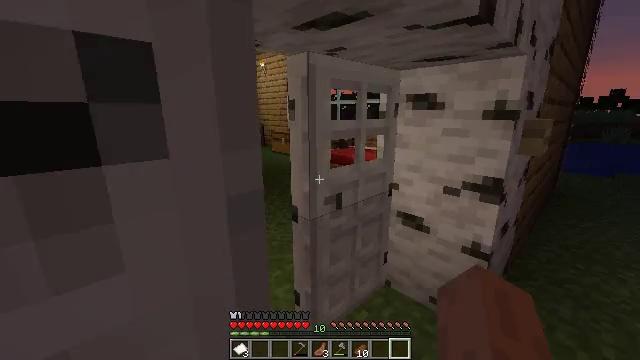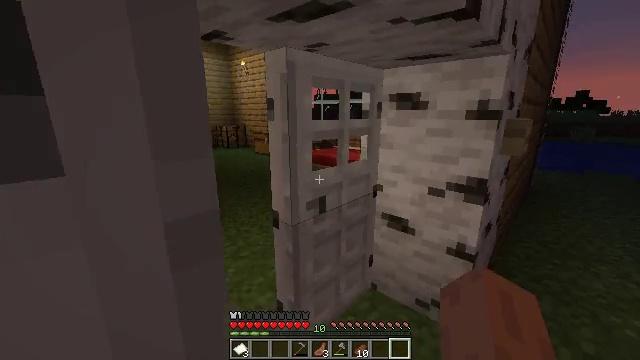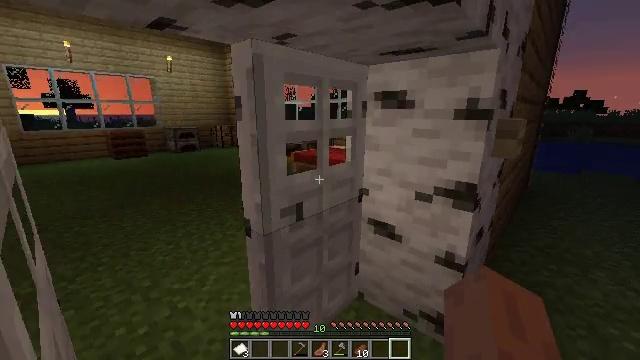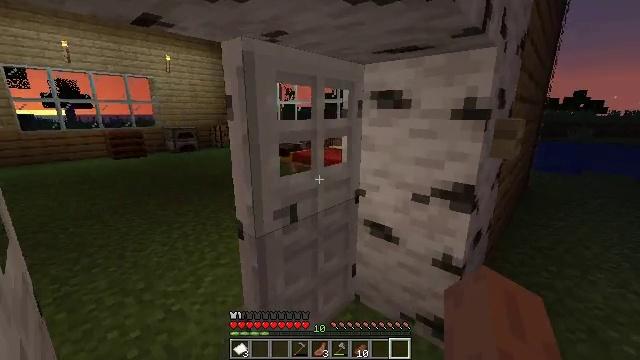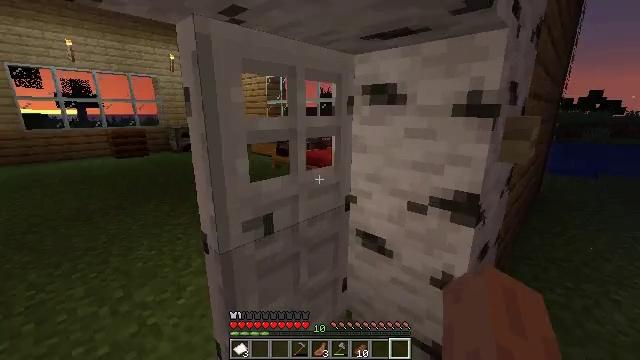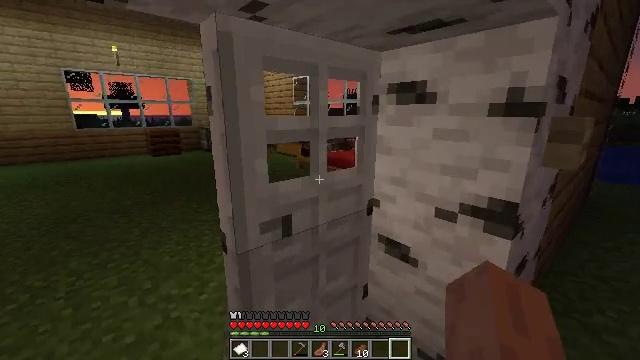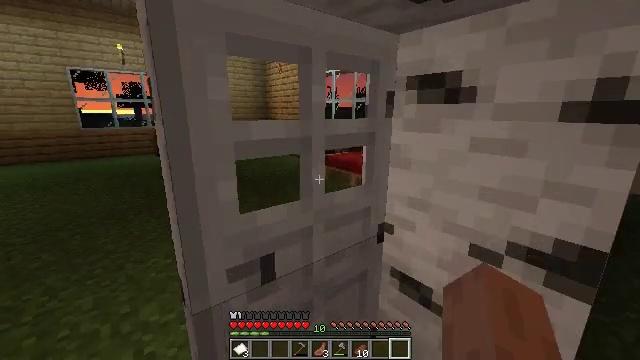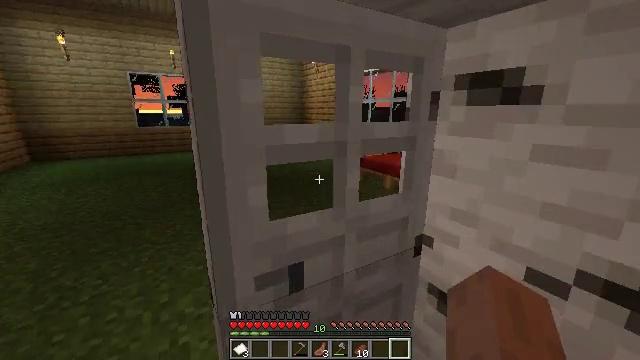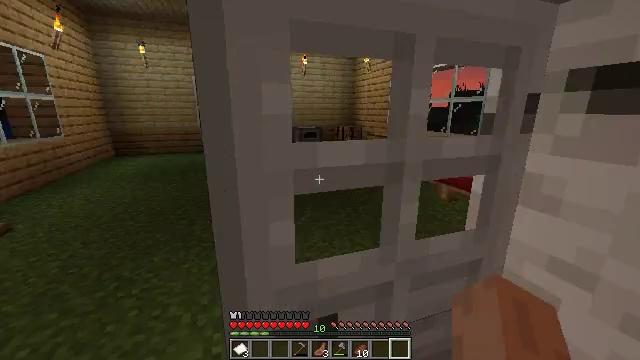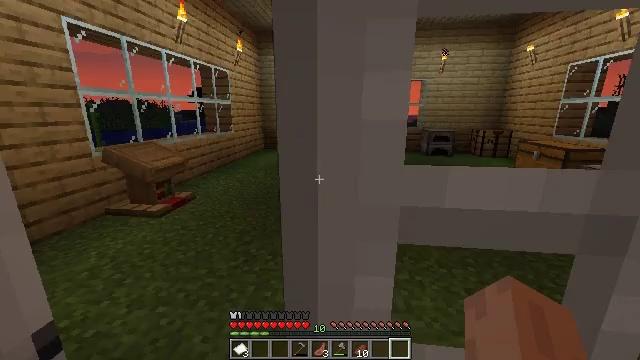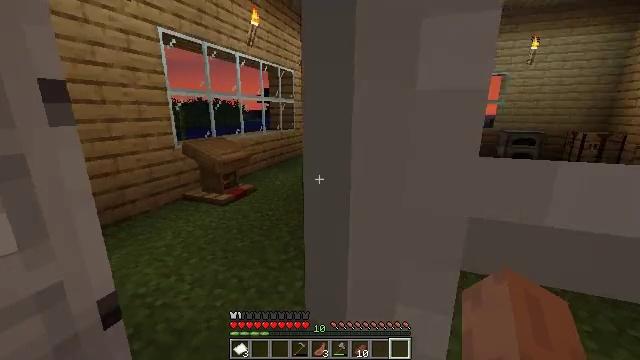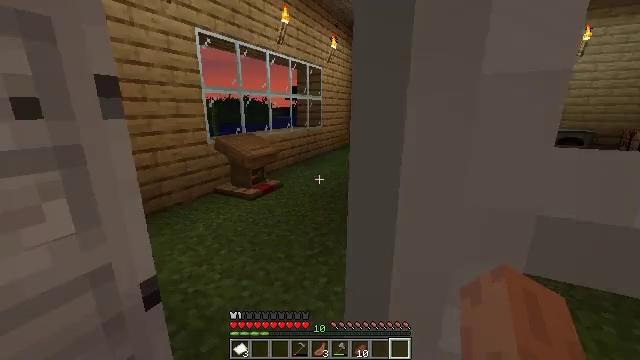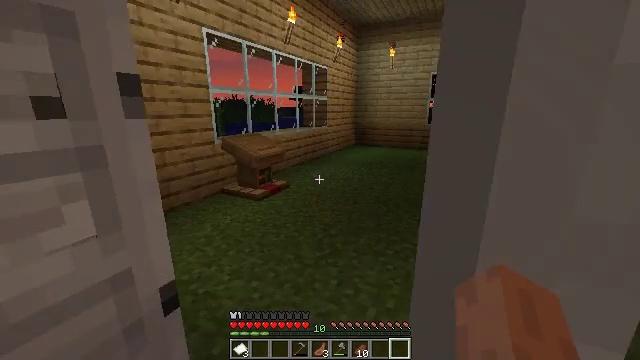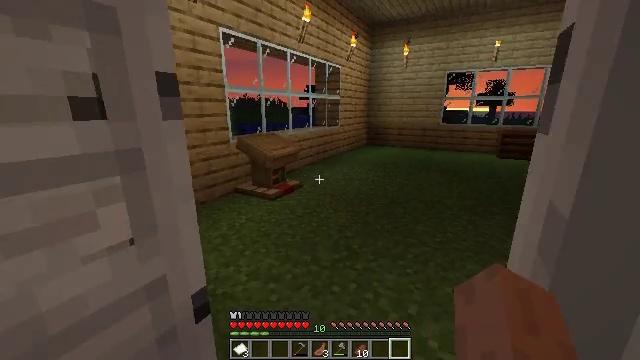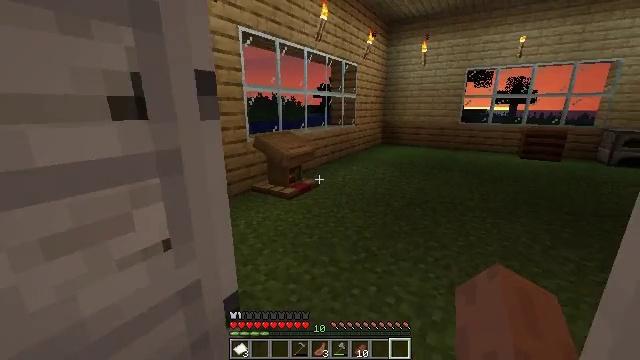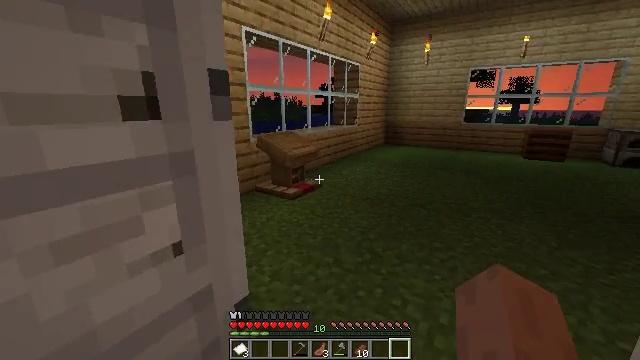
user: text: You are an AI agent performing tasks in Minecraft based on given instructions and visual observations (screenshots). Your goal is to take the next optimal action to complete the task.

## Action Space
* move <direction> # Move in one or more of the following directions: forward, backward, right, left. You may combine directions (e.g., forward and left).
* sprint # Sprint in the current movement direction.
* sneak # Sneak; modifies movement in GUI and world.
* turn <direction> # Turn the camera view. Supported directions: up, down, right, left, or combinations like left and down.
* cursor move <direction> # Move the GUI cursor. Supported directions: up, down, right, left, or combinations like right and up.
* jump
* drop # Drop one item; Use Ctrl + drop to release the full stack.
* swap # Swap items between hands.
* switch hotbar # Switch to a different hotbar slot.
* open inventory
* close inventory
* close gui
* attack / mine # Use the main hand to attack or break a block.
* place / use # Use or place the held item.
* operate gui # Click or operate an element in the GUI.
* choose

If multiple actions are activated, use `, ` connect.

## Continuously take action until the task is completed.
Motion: motion action
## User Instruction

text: Get a cartography table by crafting it with paper and planks.
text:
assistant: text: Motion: move forward, turn right
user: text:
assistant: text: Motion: move forward
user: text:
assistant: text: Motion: move forward
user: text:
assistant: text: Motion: move forward, turn left
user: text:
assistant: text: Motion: move forward, turn left
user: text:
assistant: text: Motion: move forward, turn left
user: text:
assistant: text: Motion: move forward, turn left
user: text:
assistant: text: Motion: move forward, turn left
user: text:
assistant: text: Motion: move forward, turn left
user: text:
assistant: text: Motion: move forward, sprint, turn left
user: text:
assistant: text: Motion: move forward, sprint, turn left
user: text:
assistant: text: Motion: move forward, sprint
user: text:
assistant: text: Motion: move forward, sprint, turn left
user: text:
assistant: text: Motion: move forward, sprint, turn left
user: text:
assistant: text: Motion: move forward, sprint
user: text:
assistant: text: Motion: move forward, sprint
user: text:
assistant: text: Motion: move forward, sprint
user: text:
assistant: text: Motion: move forward, sprint, turn right
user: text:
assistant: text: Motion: move forward, sprint, turn right
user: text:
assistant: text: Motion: move forward, sprint, turn right and up
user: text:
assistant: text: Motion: move forward, sprint, turn right and up
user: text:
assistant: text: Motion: move forward, sprint, turn right and up
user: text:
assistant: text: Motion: move forward, sprint
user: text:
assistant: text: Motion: move forward, sprint
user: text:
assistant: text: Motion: move forward, sprint
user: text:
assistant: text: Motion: move forward, sprint
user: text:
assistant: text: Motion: move forward, sprint, turn right
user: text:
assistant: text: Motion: move forward, sprint, turn right and down
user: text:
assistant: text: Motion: move forward, sprint, turn right
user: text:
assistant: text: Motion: move forward, sprint, turn right